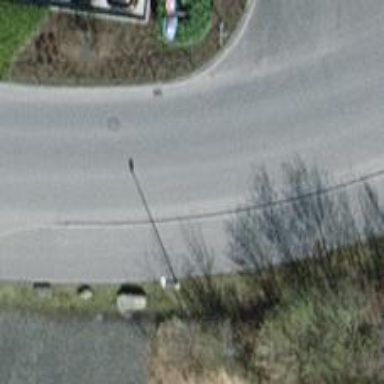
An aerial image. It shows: Residential road with asphalt surface. There are sidewalks on both sides of the road.